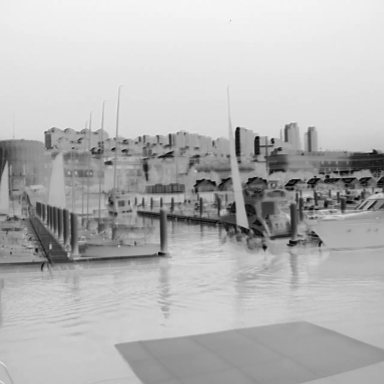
There are four objects shown in the infrared image, including two sailboats, and two canoes.